Question: When I connect any Android Smartphone which I previously used to debug to my pc, normally it automatically sets the debug mode enabled. Somehow since a few weeks my HTC one X stopped doing this. Everytime I connect my smartphone I have to manually select the USB Debug mode to be on.

It looks like the bug could be even worse. If I switch my top right button to on, but leave the bottom "debug mode" off, my phone still starts debug mode. After a while it somehow detected that it wasn't in debug mode and jumped back out.
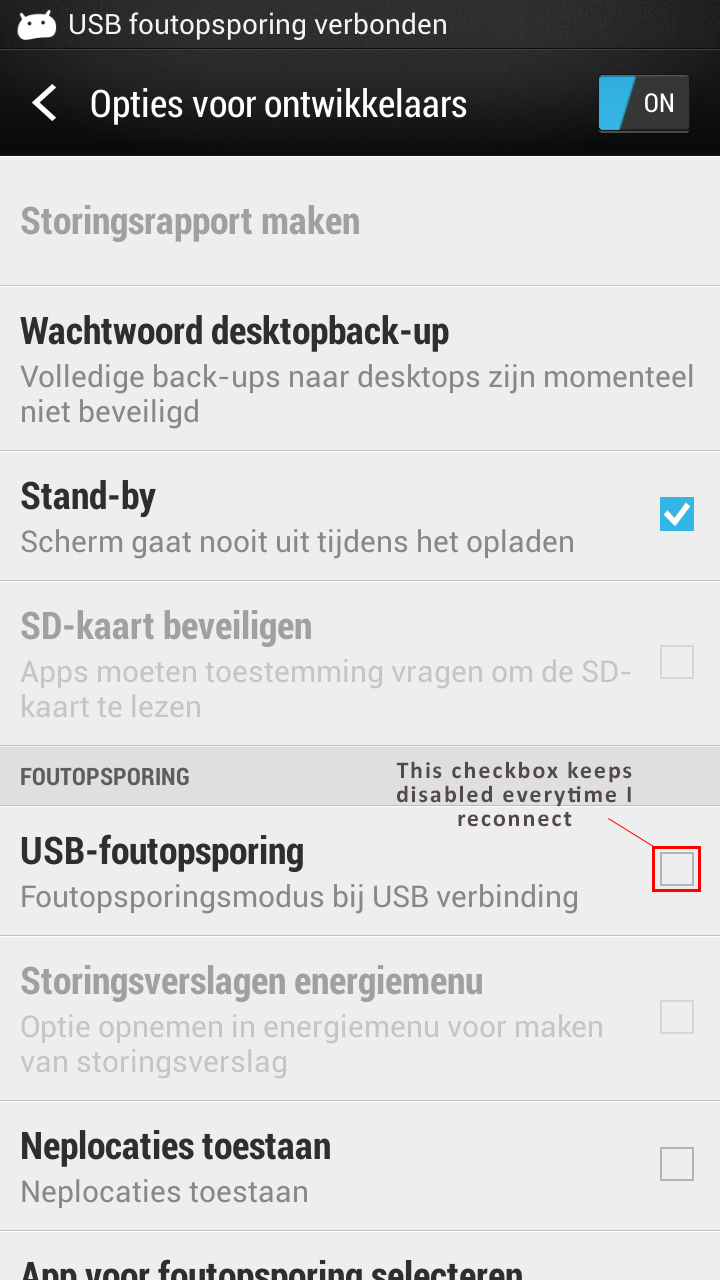
Answer: The solution was simple, simply disable and enable the Debug options (top right button "ON")
Though it worked for a day or so, the trick didn't last long
Software update did the trick. Apparently this bug was only present in 4.2.2 (at least in combination with HTC sense)